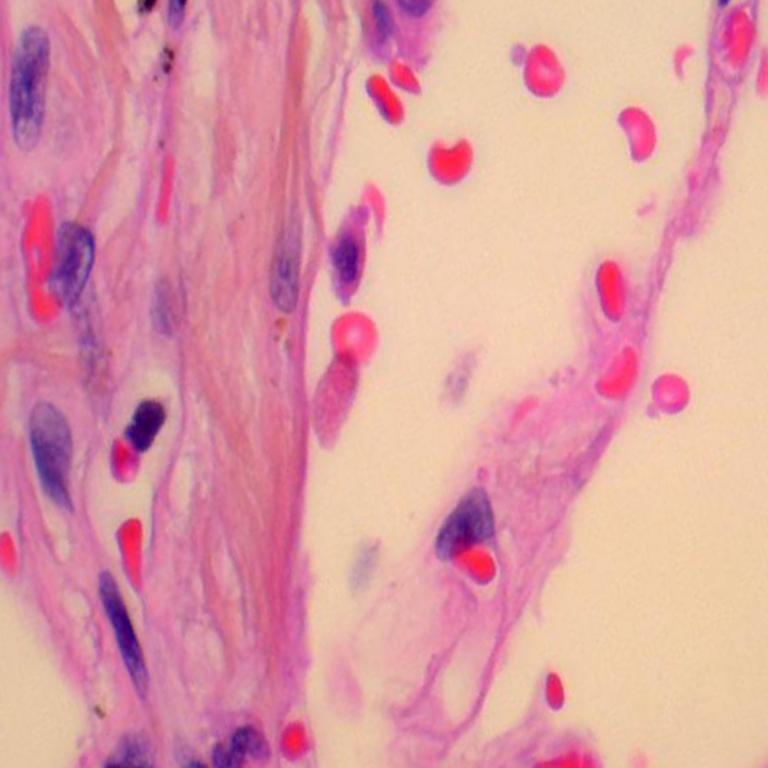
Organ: lung
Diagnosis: benign